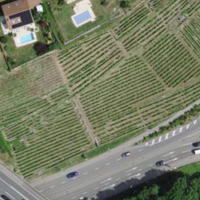
EUNIS habitat code: 57
Species observed at this site:
Levisticum officinale